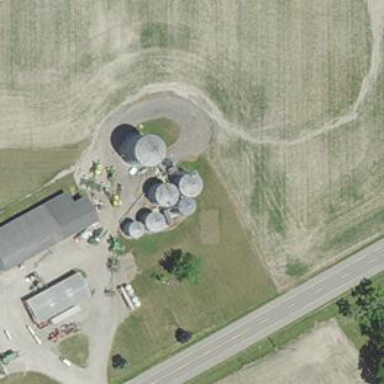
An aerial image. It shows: Silo.